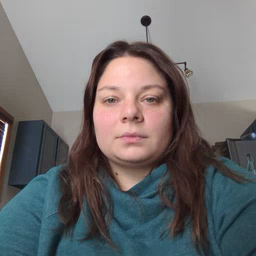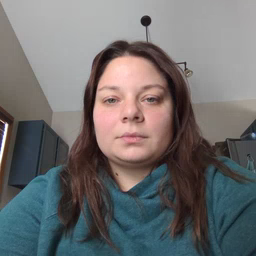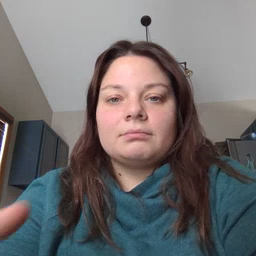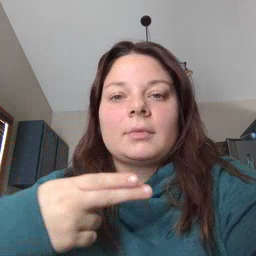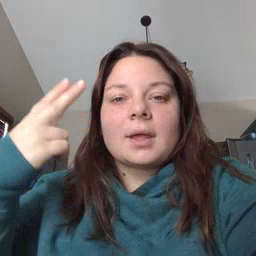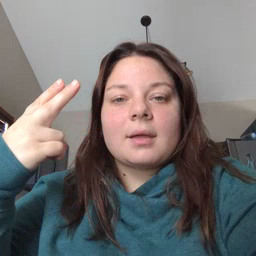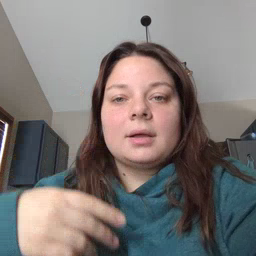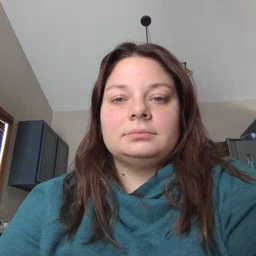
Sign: high